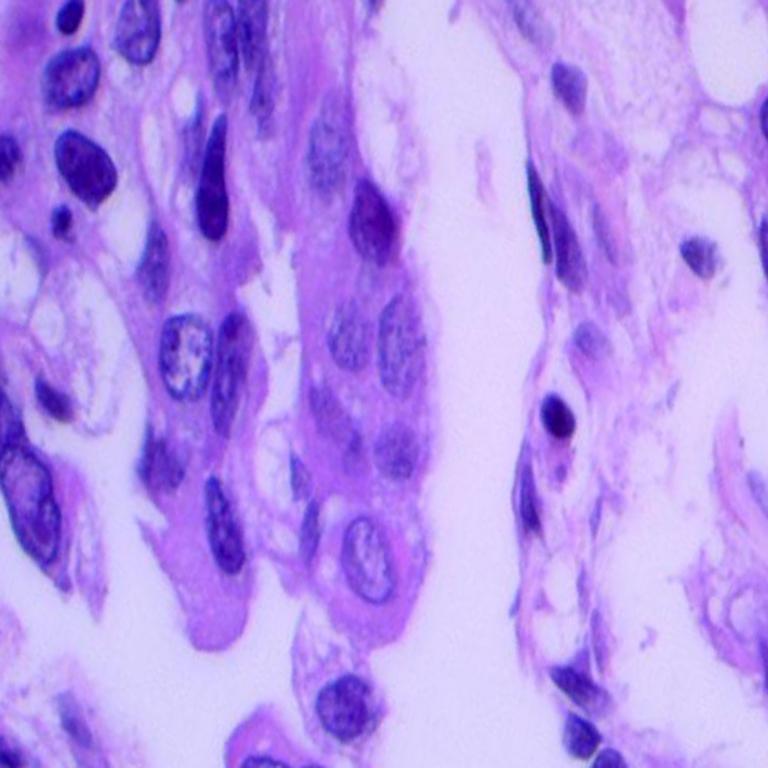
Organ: lung
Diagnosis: adenocarcinomas